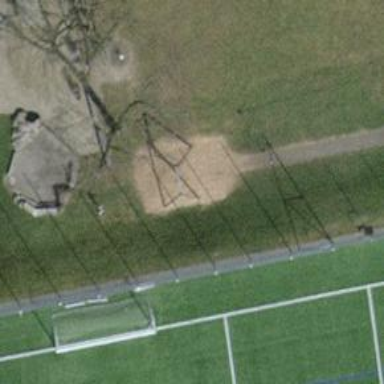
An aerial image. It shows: Playground featuring zipwire.